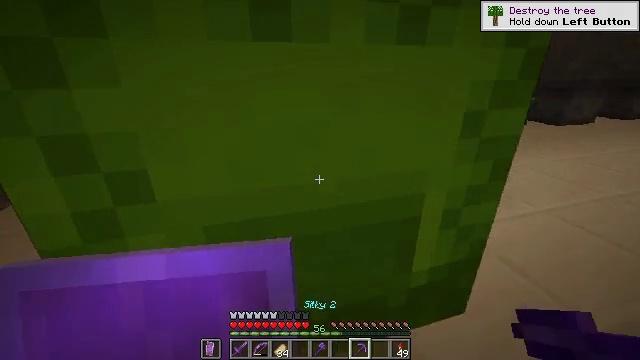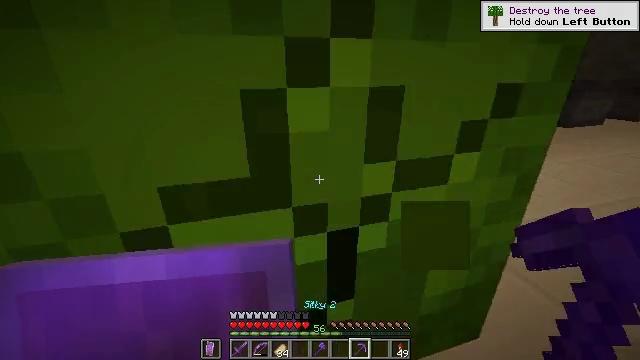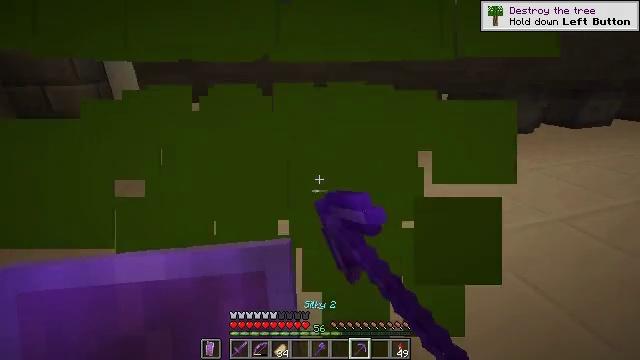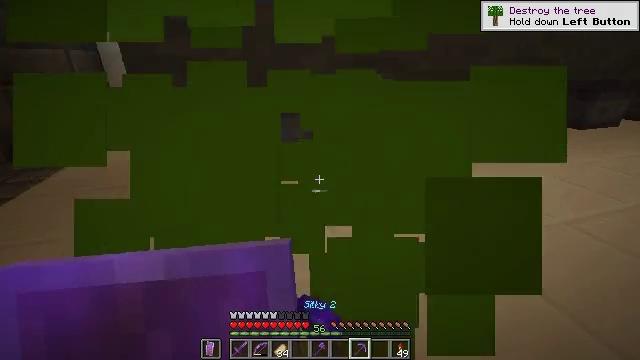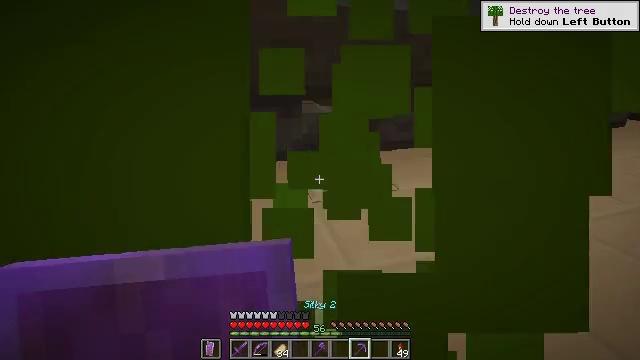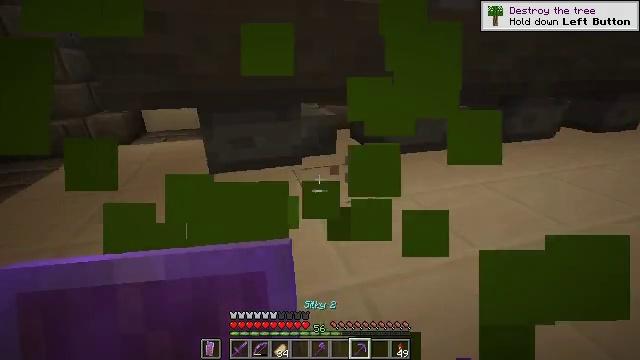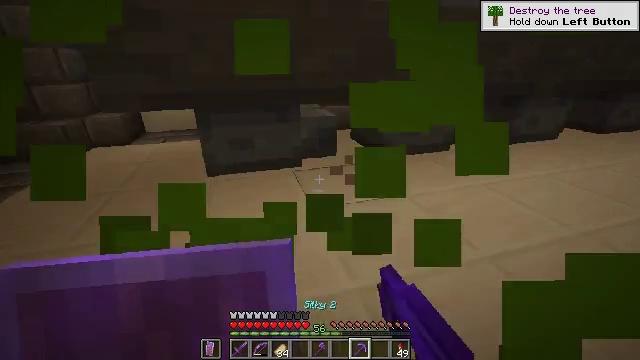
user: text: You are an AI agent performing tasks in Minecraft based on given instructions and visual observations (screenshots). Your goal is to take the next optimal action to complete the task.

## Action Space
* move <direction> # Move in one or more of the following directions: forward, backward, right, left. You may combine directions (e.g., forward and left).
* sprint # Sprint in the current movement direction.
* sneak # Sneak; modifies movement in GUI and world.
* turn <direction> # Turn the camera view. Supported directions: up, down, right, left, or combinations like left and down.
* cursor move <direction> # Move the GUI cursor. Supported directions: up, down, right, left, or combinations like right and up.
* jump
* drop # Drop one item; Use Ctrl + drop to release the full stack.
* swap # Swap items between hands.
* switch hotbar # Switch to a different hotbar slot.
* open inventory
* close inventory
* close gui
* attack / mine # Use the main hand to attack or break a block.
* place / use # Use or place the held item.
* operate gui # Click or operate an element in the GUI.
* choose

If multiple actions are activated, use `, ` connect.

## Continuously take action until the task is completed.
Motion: motion action
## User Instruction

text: Mine the lime shulker box to pick it up.
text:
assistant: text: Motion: move forward, sneak, attack / mine
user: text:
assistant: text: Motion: move forward, sneak, attack / mine
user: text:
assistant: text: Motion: move forward, sneak, attack / mine
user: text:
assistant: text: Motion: move forward, sneak, attack / mine
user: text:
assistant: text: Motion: move forward, sneak, attack / mine
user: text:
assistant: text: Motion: move forward, sneak, attack / mine
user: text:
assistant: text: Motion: sneak